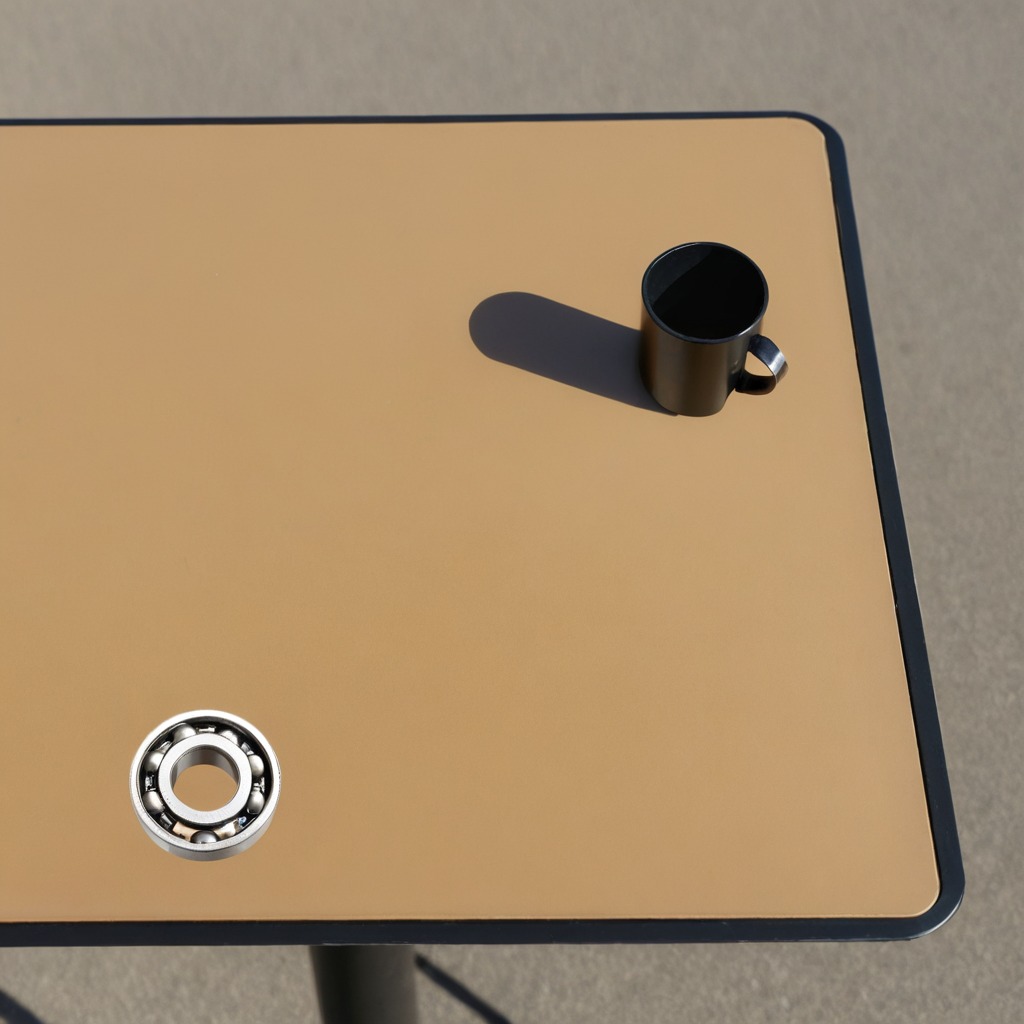
A metal ball bearing is lying on a textured surface.